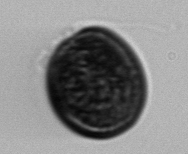
Label: Prorocentrum